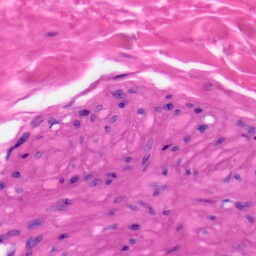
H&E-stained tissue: Skin